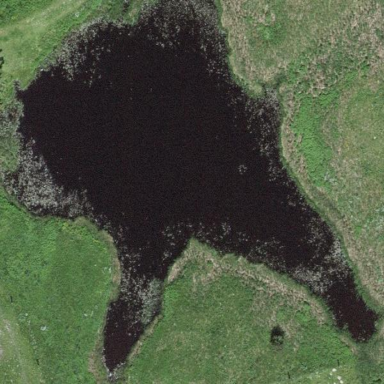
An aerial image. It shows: Reservoir.